Interaction volume radius: 10 \u00c5
Interaction volume height: 15 \u00c5
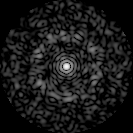
Disorder parameter: 0.8376